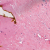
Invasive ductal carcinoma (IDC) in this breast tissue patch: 0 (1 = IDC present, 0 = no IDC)